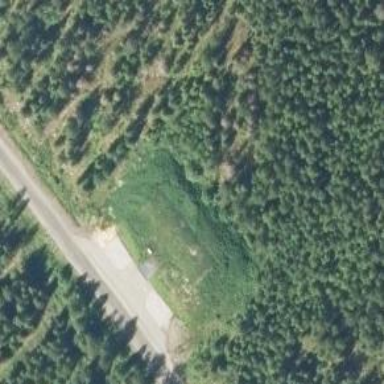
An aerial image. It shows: Military bunker.